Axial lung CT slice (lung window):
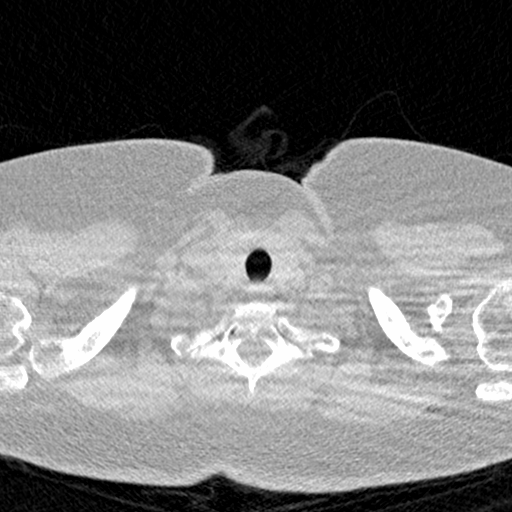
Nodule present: no